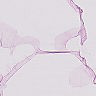
Metastatic tissue present: no